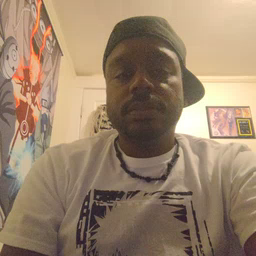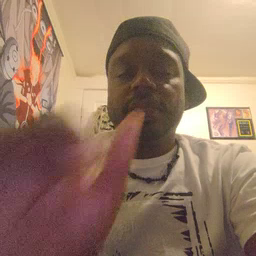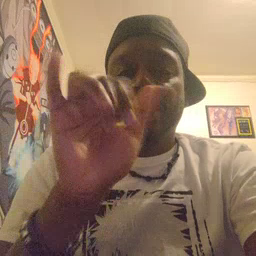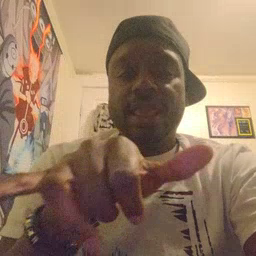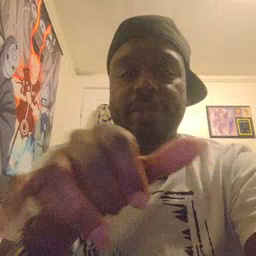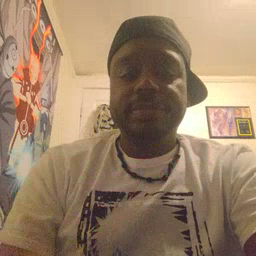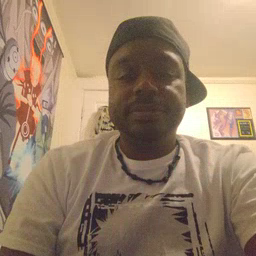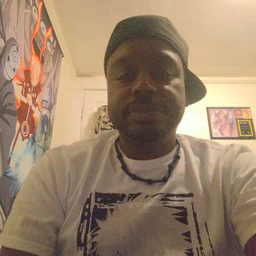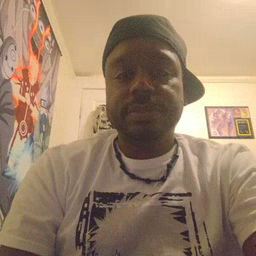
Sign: that